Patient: sex M, age 69
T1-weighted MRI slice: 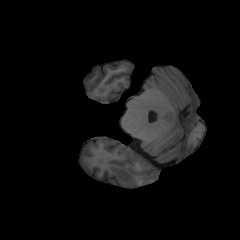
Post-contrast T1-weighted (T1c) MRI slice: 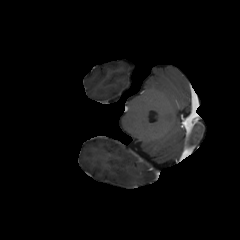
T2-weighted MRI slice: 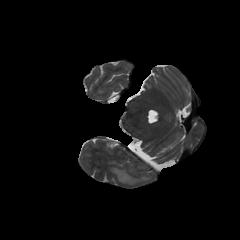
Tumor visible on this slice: yes
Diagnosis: Glioblastoma, IDH-wildtype
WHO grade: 4